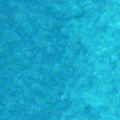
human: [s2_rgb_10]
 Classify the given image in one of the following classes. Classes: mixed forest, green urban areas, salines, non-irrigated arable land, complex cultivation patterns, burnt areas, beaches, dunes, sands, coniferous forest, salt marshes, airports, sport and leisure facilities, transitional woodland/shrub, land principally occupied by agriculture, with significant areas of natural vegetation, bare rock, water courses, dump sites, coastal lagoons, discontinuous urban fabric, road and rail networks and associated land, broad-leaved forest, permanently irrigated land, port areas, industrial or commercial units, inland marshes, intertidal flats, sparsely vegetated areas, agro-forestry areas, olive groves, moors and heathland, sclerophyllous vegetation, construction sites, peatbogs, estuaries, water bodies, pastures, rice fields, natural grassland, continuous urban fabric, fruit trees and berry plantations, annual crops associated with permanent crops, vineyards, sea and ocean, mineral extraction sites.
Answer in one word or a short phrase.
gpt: sea and ocean